Question: I'm building a rather simple CRM using the Flask Python framework. I have a database of companies that we are interested in contacting. The user first inputs how many companies they would like to contact. The user is then redirected to this page:

Essentially for each row/company on this page, the user will click either the contact or don't contact radio button.
Once the user clicks the 'Let the Magic Happen' button at the bottom, JavaScript runs through each row and sees which button is clicked. It then appends the database unique ID to one of two arrays, 'contact' and 'remove'. This information then gets passed along to python via getJSON, python captures the json data using request.args.get.
Finally, Python does one of two things:
- -
I can't seem to retrieve the json data in Python, I am trying to just do a simple print statement as of right now to show that I can pull in the data.
Also, would it be more efficient in terms of performance to have the javascript send each row to python individually or all at once in an array?
app.py
'''
@app.route('/send_emails')
def send_emails():
contact = request.args.get('contact')
remove = request.args.get('remove')
print contact
print remove
return ('', 204) #No need to return anything
'''
email.js
'''
$('#batch-page .magic-button').click( function() {
//Iterate over each company row
$('#batch-page table tr.company-row').each(function(i, company){
company = $(company);
company_id = company.attr('class').split(' ')[1];
//Assign arrays for emailing and removing comapnies
var contact = [];
var remove = [];
//Check to see whether the contact or don't contact checkbox is checked
if(company.children('td.contact-company').children('input').is(':checked')) {
contact.push(company_id);
} else if (company.children('td.remove-company').children('input').is(':checked')) {
remove.push(company_id);
}
//Pass the data along to Python
$.getJSON('/send_emails', {
contact: contact,
remove: remove
});
});
$('div#batch-page').html('<p>Be patient, contacting companies!</p>');
});
'''
batch.html
'''
{% for company in companies %}
<tr class="company-row {{ company.id }}">
<td class="company-name">
<p>{{ company.company_name }}</p>
</td>
<td class="company-website">
<div>
<a href="{{ company.website }}" target="blank_">{{ company.website }}</a>
</div>
</td>
<td class="company-email">
<p>{{ company.email_address }}</p>
</td>
<td class="contact-company">
<input type="checkbox" class="contact" for='{{ company.id }}'>
</td>
<td class="remove-company">
<input type="checkbox" class="dont-contact" for='{{ company.id }}'></td>
<td>
<a class="btn btn-primary" data-toggle="collapse" data-target="#{{ company.id }}-info">Change Company Information</a>
</td>
</tr>
<tr class="company-info-row">
<td colspan="6" class="hiddenRow">
<div class="accordion-body collapse" id="{{ company.id }}-info">
<form action="" id="{{ company.id }}-edit-form" method="POST" class="update-company-form">
<input type="hidden" name="csrf_token" value="{{ csrf_token() }}" />
<div class="col-md-4">
<div class="form-group">
<label for="{{ company.id }}-company-name">Company Name</label>
<input type="text" value="{{ company.company_name }}" id="{{ company.id }}-company-name" class="form-control" name="company-name">
<label for="{{ company.id }}-company-website">Company Website</label>
<input type="text" value="{{ company.website }}" id="{{ company.id }}-company-website" class="form-control" name="company-website">
</div>
</div>
<div class="col-md-4">
<div class="form-group">
<label for="{{ company.id }}-email-address">Company Email</label>
<input type="text" value="{{ company.email_address }}" id="{{ company.id }}-email-address" class="form-control" name="company-email">
</div>
<div class="form-group">
<input type="submit" form="{{ company.id }}-edit-form" class="btn btn-default" value="Update">
</div>
</div>
<div class="col-md-4 ajax-message">
<div>
<i class="fa fa-clock-o fa-2x"></i>
<p style="display: inline-block;">Date scraped on: {{ company.scraped_on }}</p>
</div>
</div>
</form>
</div>
</td>
</tr>
{% endfor %}
'''
Tried using the loads method from the json module to load in the request, I am getting the following error message:
'''
Traceback (most recent call last):
File "/Library/Python/2.7/site-packages/flask/app.py", line 1836, in __call__
return self.wsgi_app(environ, start_response)
File "/Library/Python/2.7/site-packages/flask/app.py", line 1820, in wsgi_app
response = self.make_response(self.handle_exception(e))
File "/Library/Python/2.7/site-packages/flask/app.py", line 1403, in handle_exception
reraise(exc_type, exc_value, tb)
File "/Library/Python/2.7/site-packages/flask/app.py", line 1817, in wsgi_app
response = self.full_dispatch_request()
File "/Library/Python/2.7/site-packages/flask/app.py", line 1477, in full_dispatch_request
rv = self.handle_user_exception(e)
File "/Library/Python/2.7/site-packages/flask/app.py", line 1381, in handle_user_exception
reraise(exc_type, exc_value, tb)
File "/Library/Python/2.7/site-packages/flask/app.py", line 1475, in full_dispatch_request
rv = self.dispatch_request()
File "/Library/Python/2.7/site-packages/flask/app.py", line 1461, in dispatch_request
return self.view_functions<URL>
File "/Users/wyssuser/Desktop/dscraper/app.py", line 82, in send_emails
content = json.loads(request.json)
File "/System/Library/Frameworks/Python.framework/Versions/2.7/lib/python2.7/json/__init__.py", line 338, in loads
return _default_decoder.decode(s)
File "/System/Library/Frameworks/Python.framework/Versions/2.7/lib/python2.7/json/decoder.py", line 365, in decode
obj, end = self.raw_decode(s, idx=_w(s, 0).end())
TypeError: expected string or buffer
'''
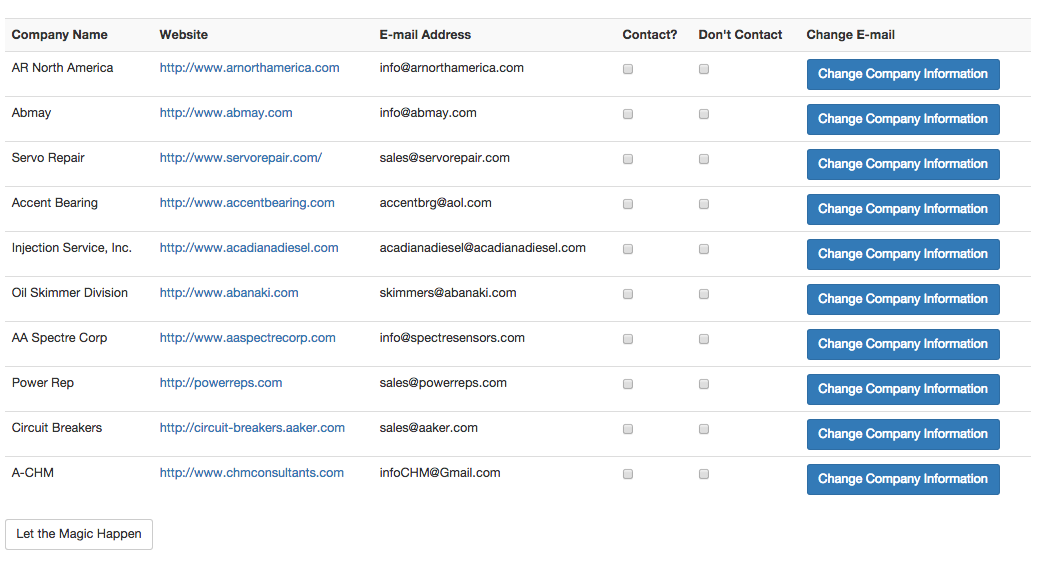
Answer: First of all <URL> issues a GET request using the object you pass it as query parameters.
The problem here is that 'jQuery.getJSON()' serializes the lists in a non traditional way. So if you looked at the request received sent by the browser it would look something like:
'''
http://example.com/?contact[]=me&contact[]=others&contact[]=hr&remove[]=you&remove[]=doug
'''
Now, Flask will parse that querystring into an args dict that has the keys 'contact[]' and 'remove[]' but since you're doing 'request.args.get('contact'), you get nothing
The solution is to create the query parameters yourself before passing to 'jQuery.getJSON()' like this. This can be done using <URL>:
'''
//Assign arrays for emailing and removing companies
var contact = ["me", "others", "hr"];
var remove = ["you", "doug"];
//Pass the data along to Python
$.getJSON(
'/send_emails',
$.param({ contact: contact, remove: remove }, true)
);
'''
Note the 'true' passed to 'jQuery.param()', it returns the querystring in the traditional format which looks like this:
'''
contact=me&contact=others&contact=hr&remove=you&remove=doug
'''
Now, you can retrieve your parameters in Flask using
'''
contacts = request.args.getList('contact')
print(contacts) # ['me', 'others', 'hr']
'''